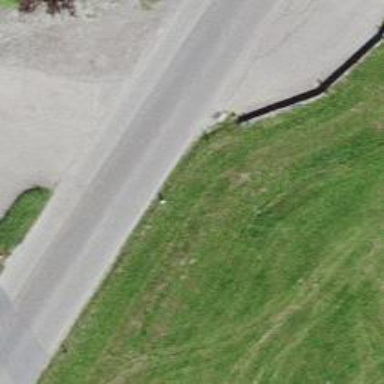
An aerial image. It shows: Tertiary road with asphalt surface and no sidewalks.